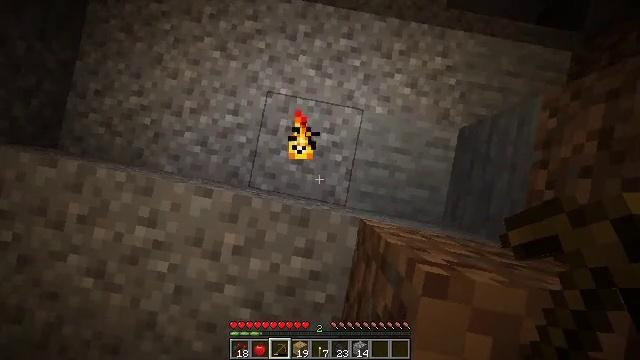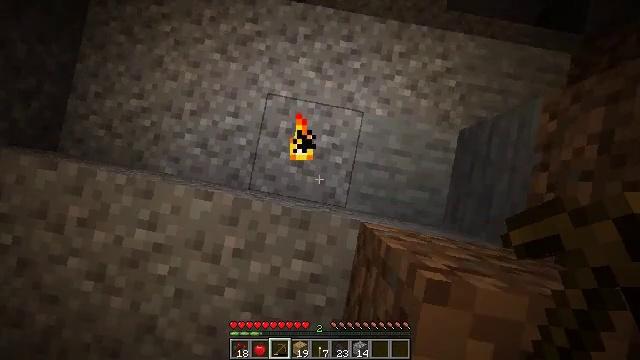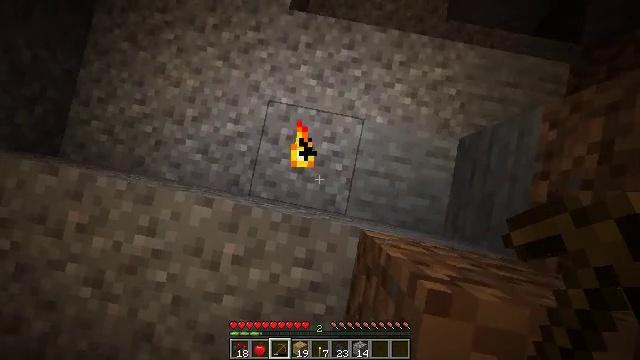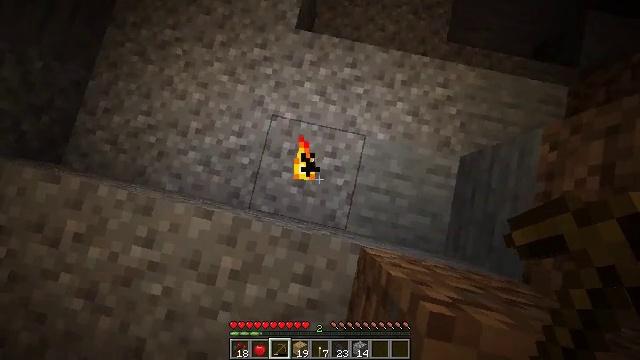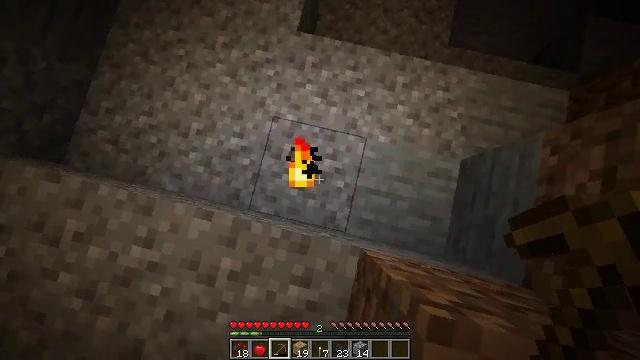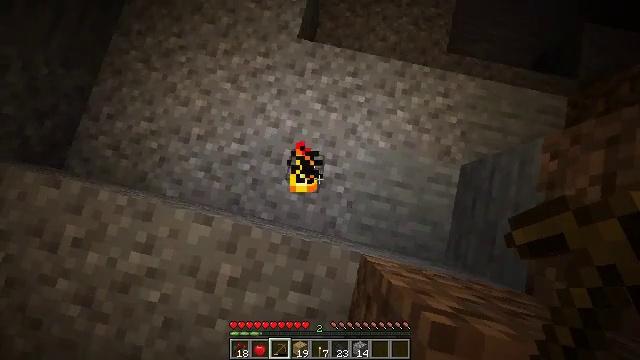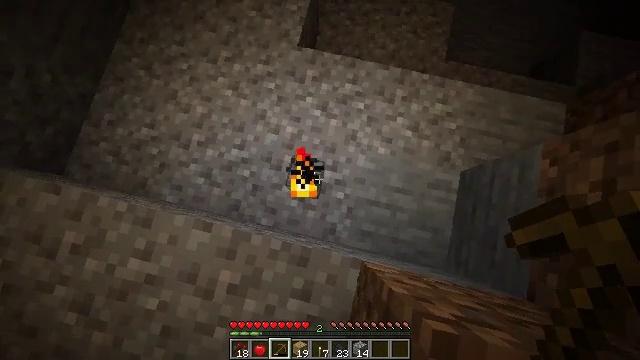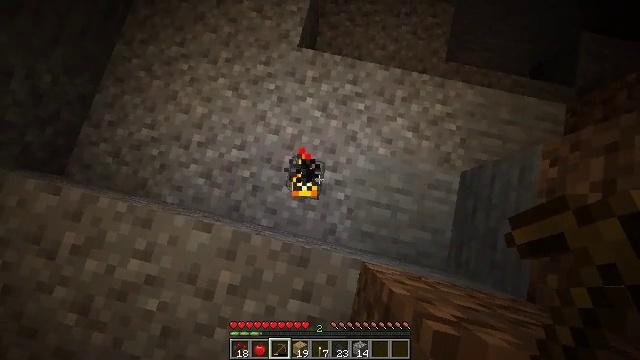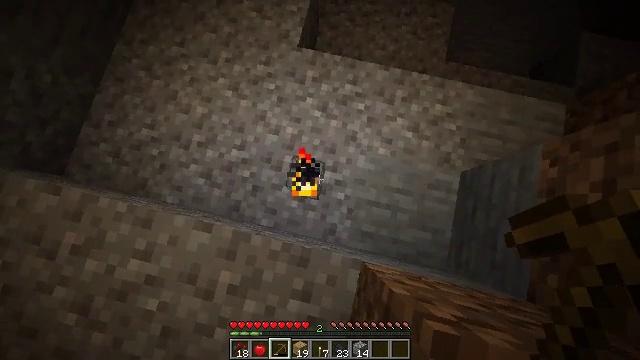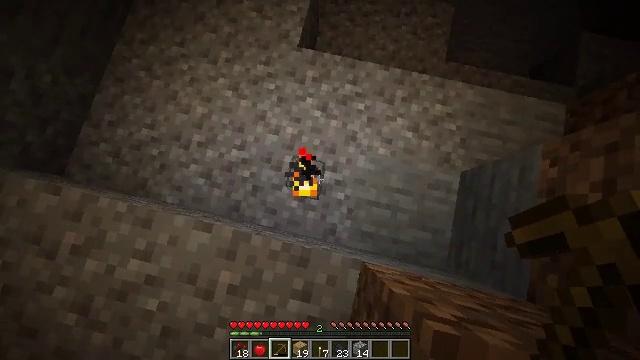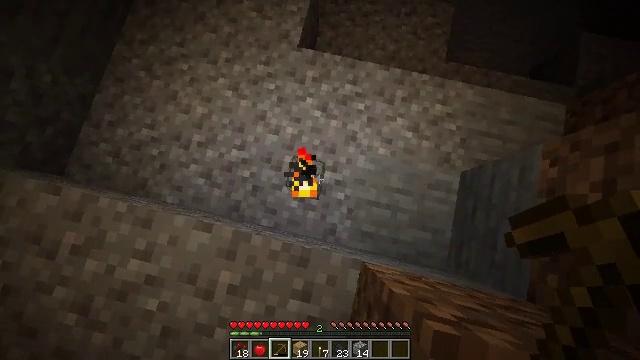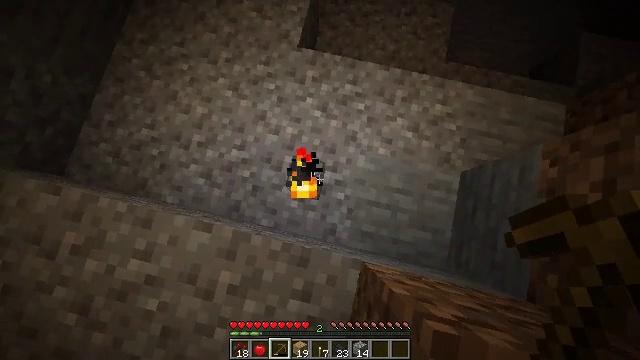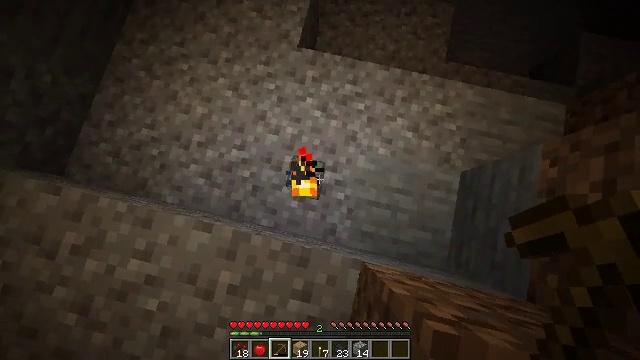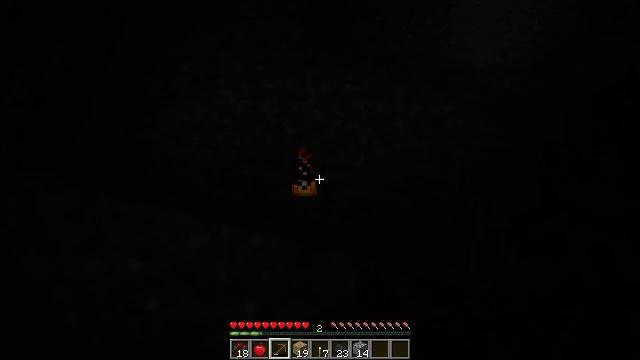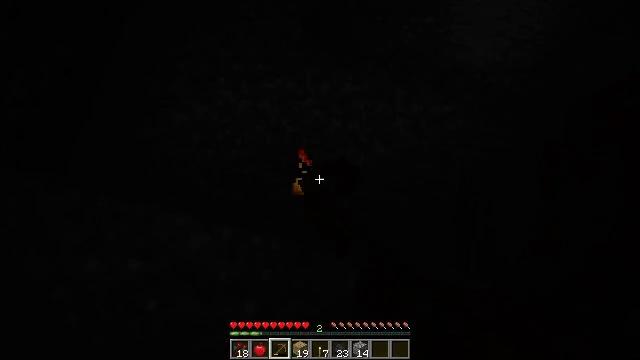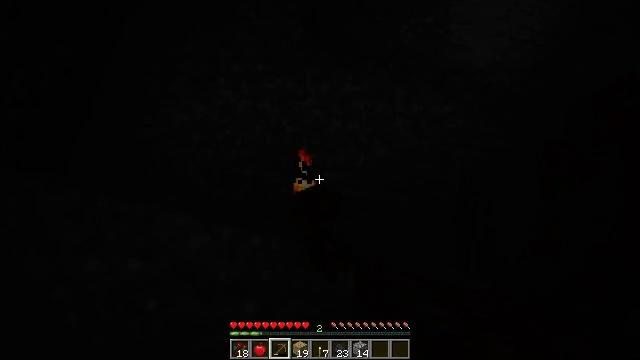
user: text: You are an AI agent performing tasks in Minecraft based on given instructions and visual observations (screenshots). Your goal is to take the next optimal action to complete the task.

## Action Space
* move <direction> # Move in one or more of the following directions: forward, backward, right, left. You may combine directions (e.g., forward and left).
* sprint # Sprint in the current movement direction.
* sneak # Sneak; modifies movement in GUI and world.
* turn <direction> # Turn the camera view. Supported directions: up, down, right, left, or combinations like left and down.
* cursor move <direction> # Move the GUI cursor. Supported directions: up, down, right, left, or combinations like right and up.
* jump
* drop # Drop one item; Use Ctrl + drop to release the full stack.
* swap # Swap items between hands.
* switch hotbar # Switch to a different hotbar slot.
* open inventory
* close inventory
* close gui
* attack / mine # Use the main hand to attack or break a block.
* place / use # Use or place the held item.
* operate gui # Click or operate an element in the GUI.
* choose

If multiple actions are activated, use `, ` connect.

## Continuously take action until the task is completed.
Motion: motion action
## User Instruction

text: Mine the torch on the wall.
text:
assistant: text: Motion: no_op
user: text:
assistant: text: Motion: turn up
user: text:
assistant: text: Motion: turn left and up
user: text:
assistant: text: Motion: no_op
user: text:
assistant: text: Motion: turn up
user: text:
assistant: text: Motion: turn up
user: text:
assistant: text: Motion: no_op
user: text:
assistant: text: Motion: no_op
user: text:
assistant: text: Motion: no_op
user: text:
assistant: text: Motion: no_op
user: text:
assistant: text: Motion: no_op
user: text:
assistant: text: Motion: no_op
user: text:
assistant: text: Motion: attack / mine
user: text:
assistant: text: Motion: attack / mine
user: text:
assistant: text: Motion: attack / mine
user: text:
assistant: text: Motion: no_op
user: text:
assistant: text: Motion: move forward, turn up
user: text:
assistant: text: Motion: move forward, turn right and up
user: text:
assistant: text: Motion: no_op